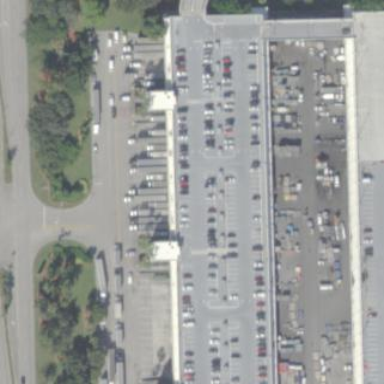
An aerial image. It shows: Industrial building described as cargo building with parking on top.